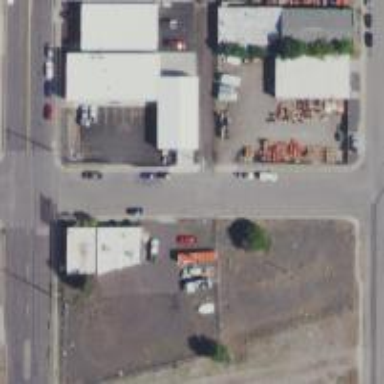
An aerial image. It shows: Alley classified as service road.